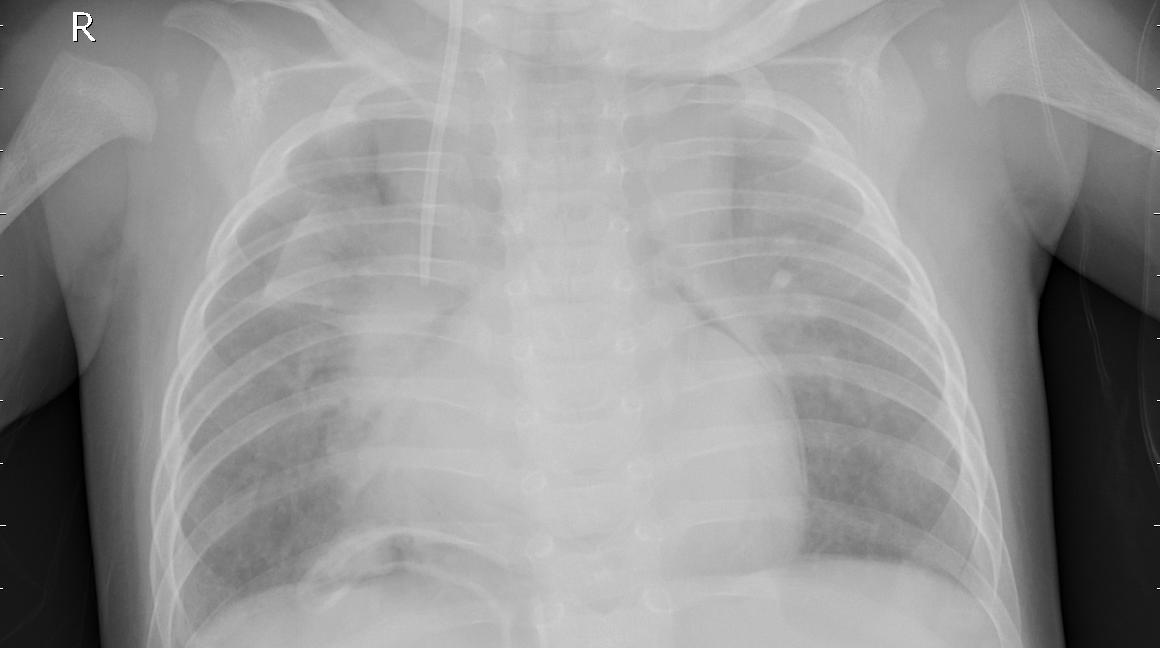
Diagnosis: PNEUMONIA